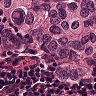
Metastatic tissue present: yes